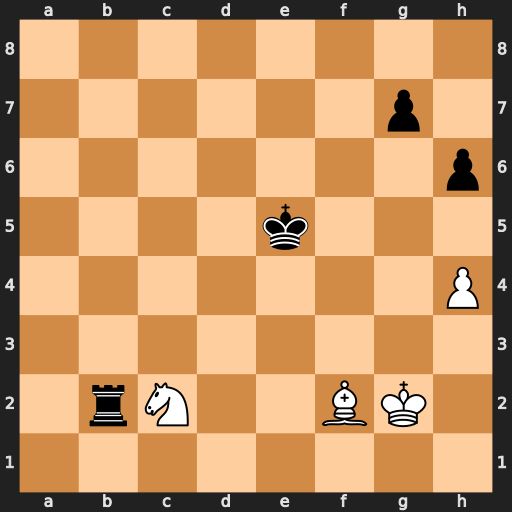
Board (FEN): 8/6p1/7p/4k3/7P/8/1rN2BK1/8
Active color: w
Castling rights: -
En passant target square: -
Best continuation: Bd4+ Kf4 Bxb2